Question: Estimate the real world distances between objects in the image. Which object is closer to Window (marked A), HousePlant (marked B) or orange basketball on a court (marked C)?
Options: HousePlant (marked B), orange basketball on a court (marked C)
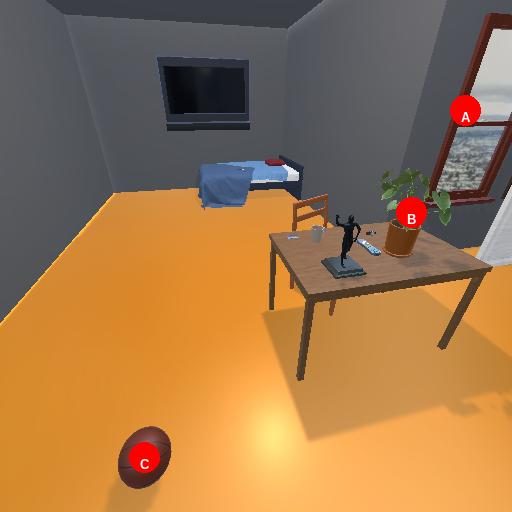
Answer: HousePlant (marked B)